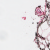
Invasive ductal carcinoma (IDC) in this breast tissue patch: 0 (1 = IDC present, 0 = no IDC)